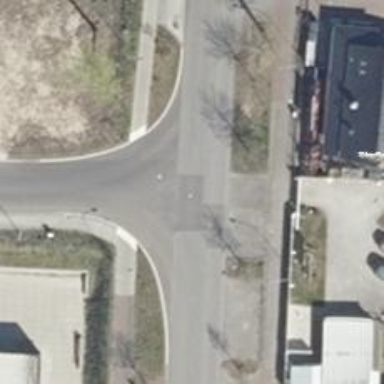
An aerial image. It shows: Residential road with asphalt surface. There are sidewalks on both sides of the road and diagonal parking lanes.